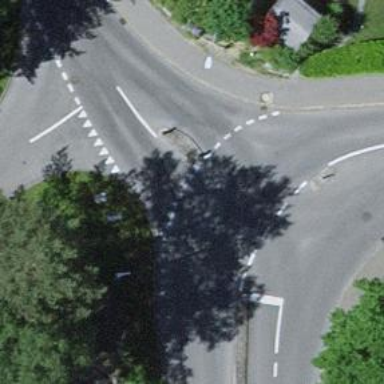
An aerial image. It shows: Traffic calming island.